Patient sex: M
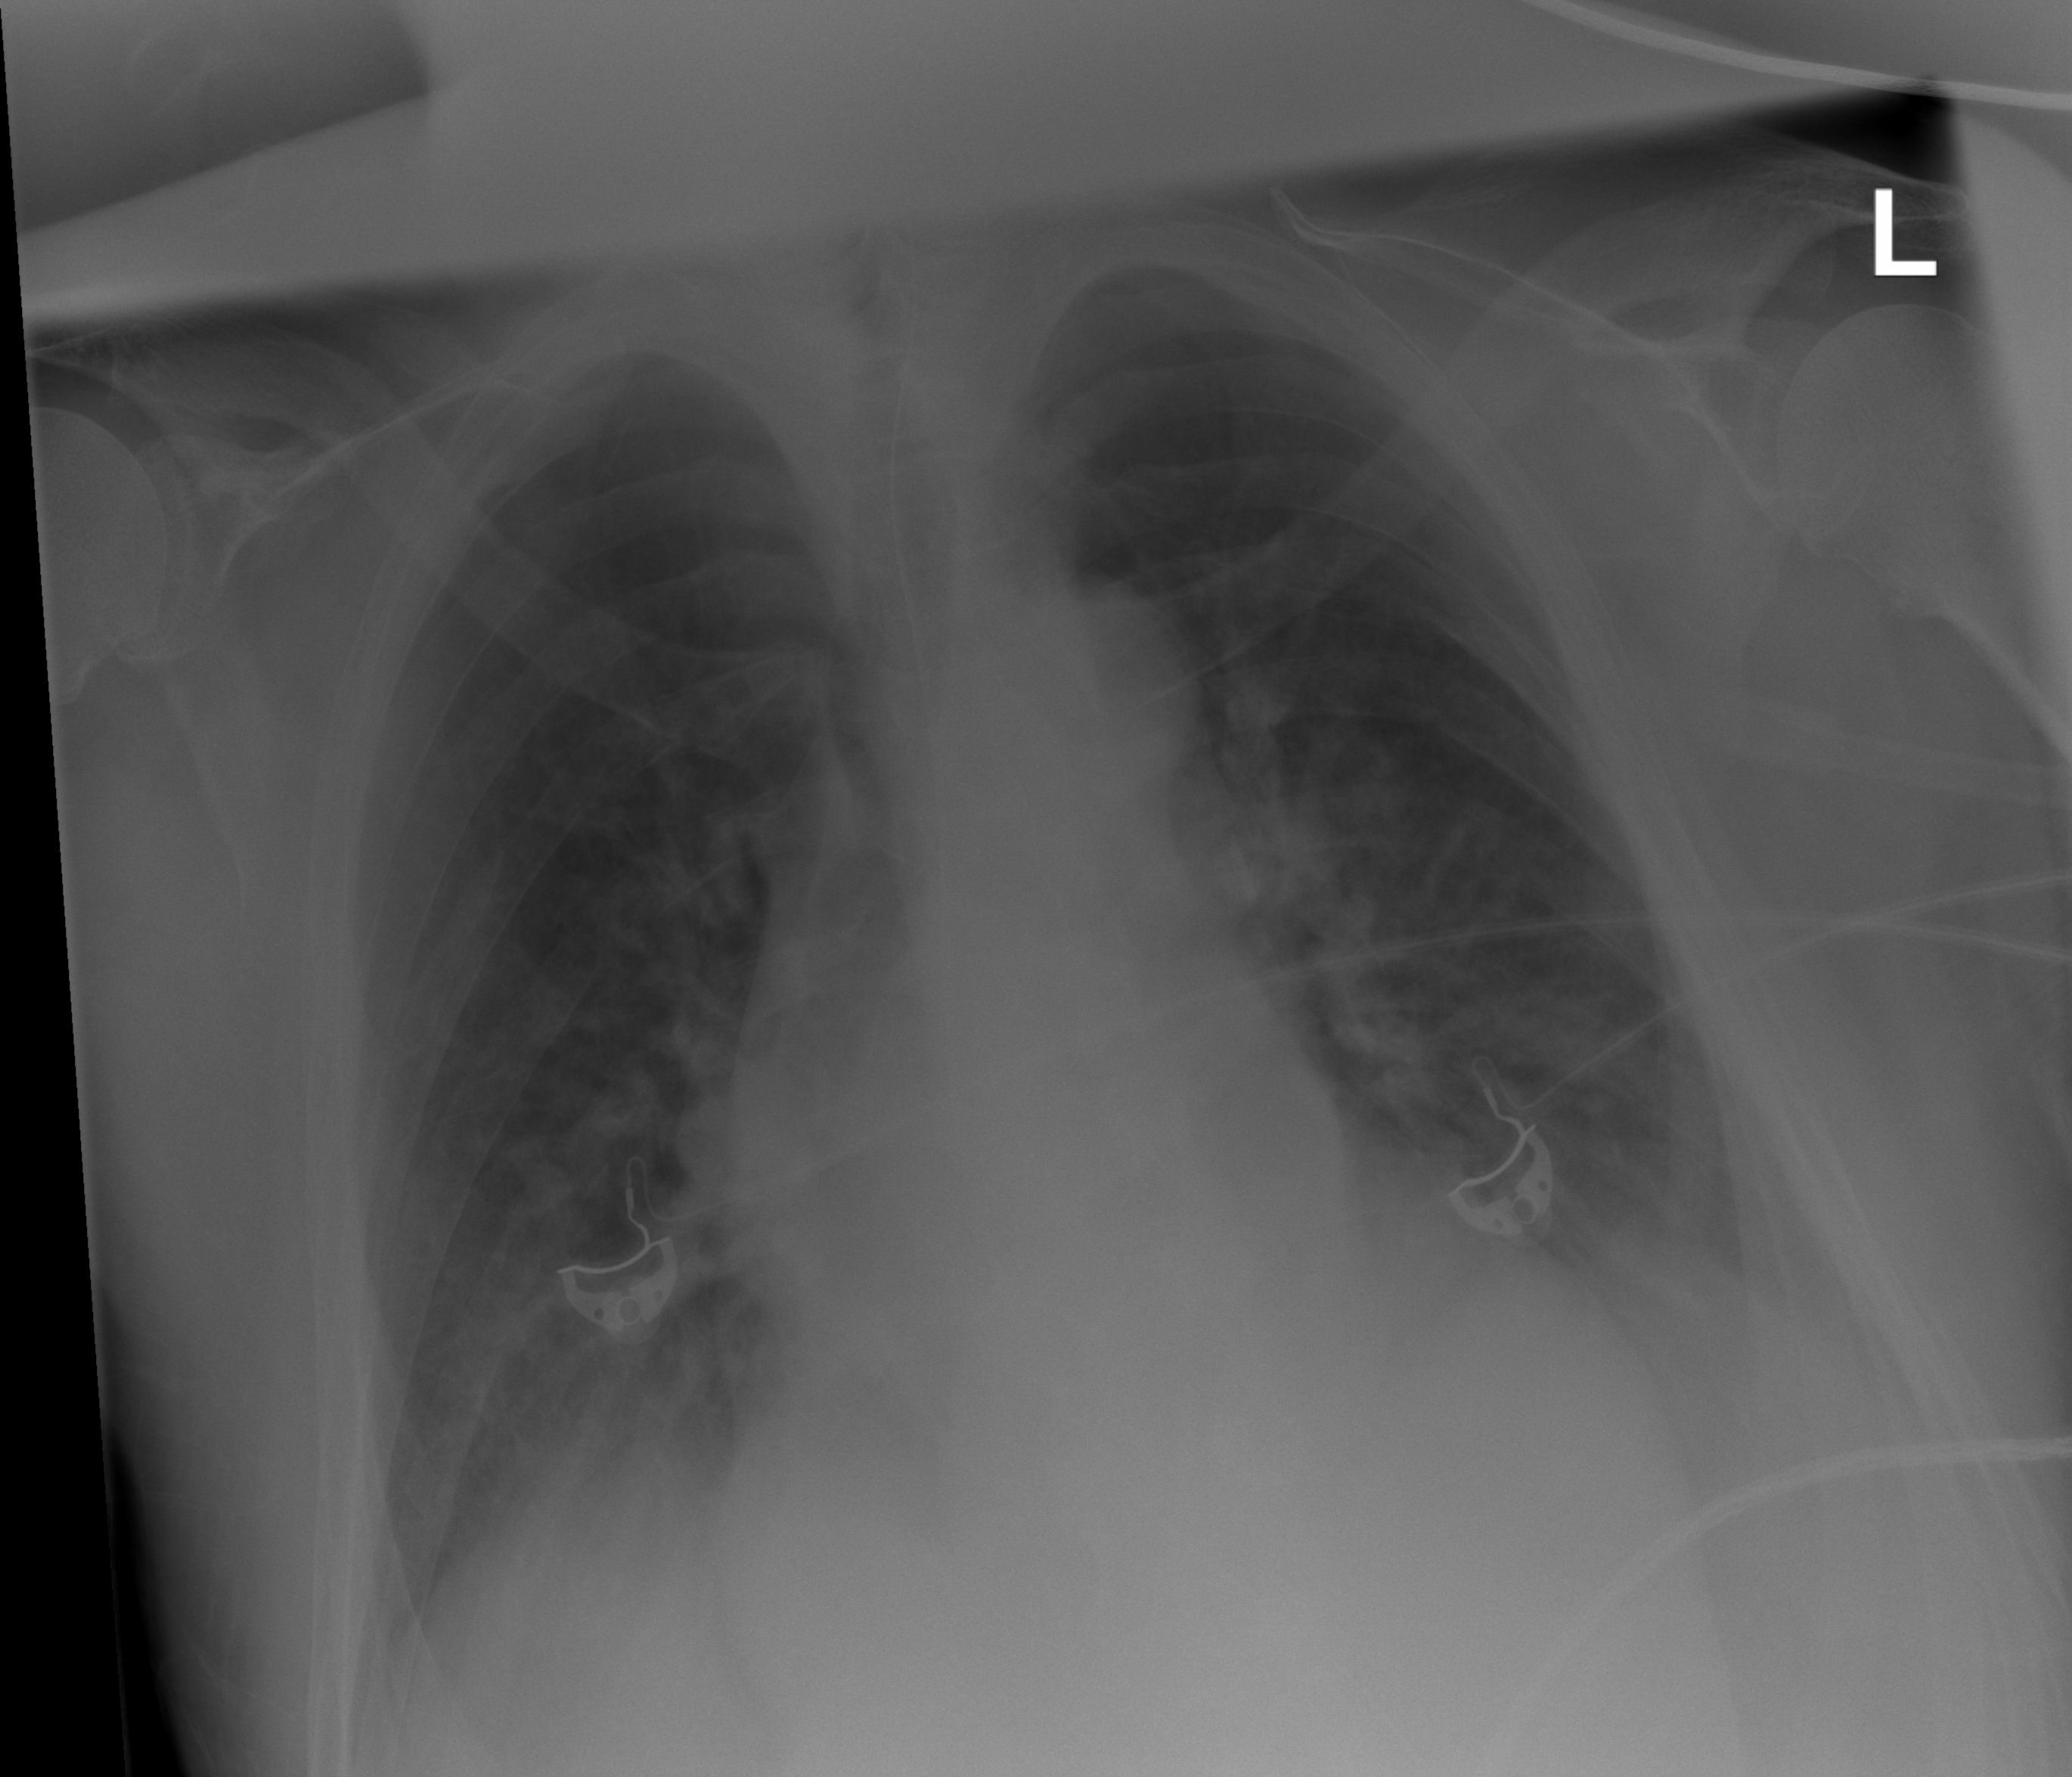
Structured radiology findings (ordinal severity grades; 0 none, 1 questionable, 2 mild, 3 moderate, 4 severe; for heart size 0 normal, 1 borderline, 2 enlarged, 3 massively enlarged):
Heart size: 0
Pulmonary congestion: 2
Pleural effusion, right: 2
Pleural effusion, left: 2
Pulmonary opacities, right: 2
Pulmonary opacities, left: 2
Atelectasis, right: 2
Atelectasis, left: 2